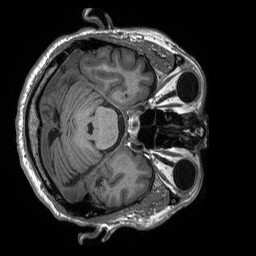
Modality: T1w
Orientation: axial
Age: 68
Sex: male
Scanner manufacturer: siemens
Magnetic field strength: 3 T
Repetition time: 2.4 s
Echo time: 0.00226 s